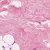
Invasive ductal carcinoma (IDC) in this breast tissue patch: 0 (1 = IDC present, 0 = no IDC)